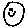
Label: smiley face